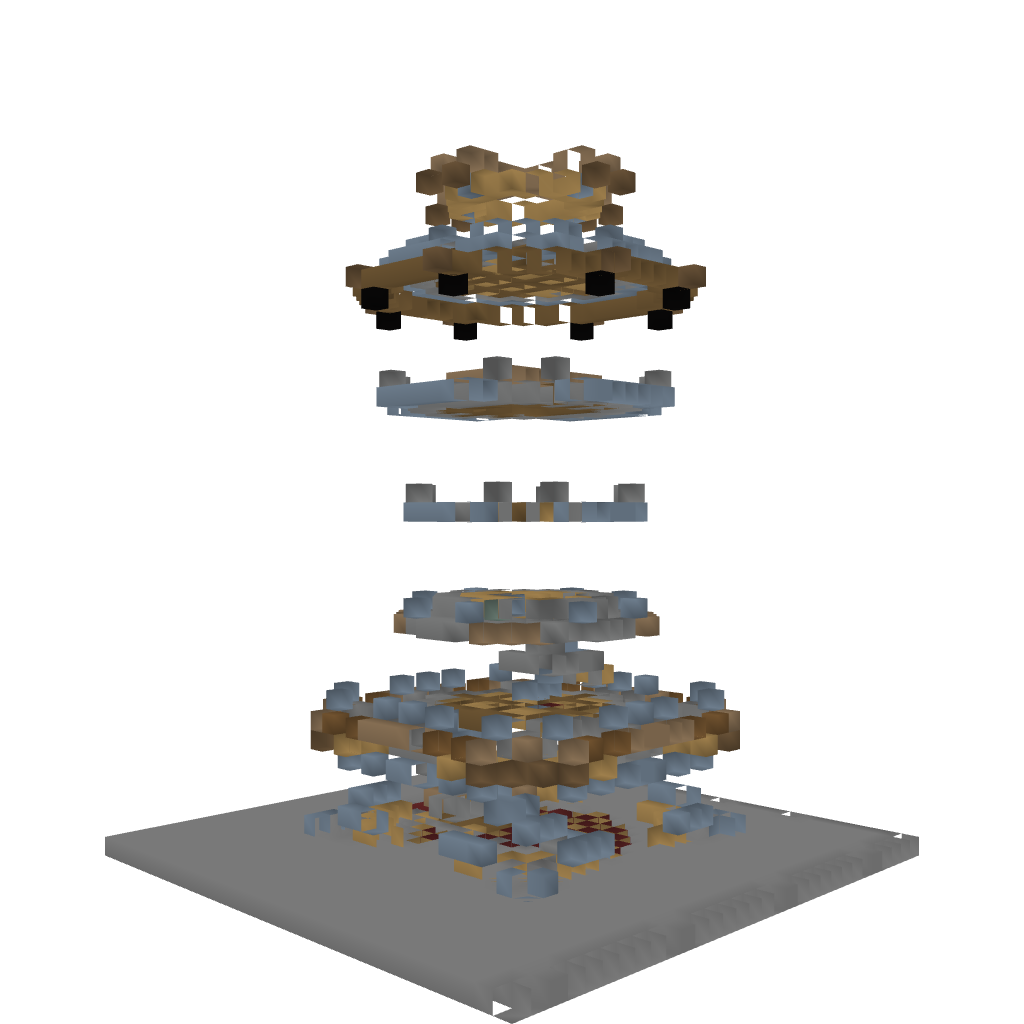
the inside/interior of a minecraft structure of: Herobrine's Tower